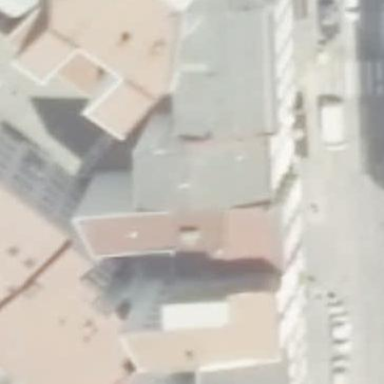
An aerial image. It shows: Part of building.